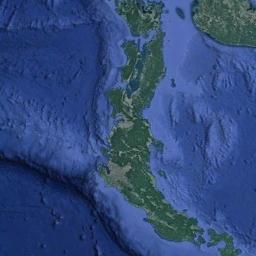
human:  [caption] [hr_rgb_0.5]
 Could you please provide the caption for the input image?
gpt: The island is shaped like a fish .

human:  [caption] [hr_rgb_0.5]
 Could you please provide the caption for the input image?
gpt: Long strip of green island divides blue water into two parts .

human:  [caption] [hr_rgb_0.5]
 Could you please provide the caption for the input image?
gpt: A lot of trees are on the island .

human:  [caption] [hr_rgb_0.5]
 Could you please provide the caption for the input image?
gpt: The long strip island has dense vegetation and some ups and downs are on the ocean floor .

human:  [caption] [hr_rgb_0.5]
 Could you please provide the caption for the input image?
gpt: There are green islands on a blue sea .